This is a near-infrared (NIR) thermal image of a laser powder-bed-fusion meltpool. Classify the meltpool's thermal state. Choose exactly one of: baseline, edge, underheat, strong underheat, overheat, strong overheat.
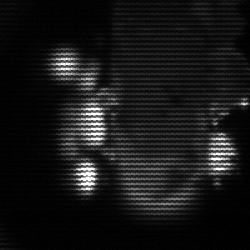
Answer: strong underheat